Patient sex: M
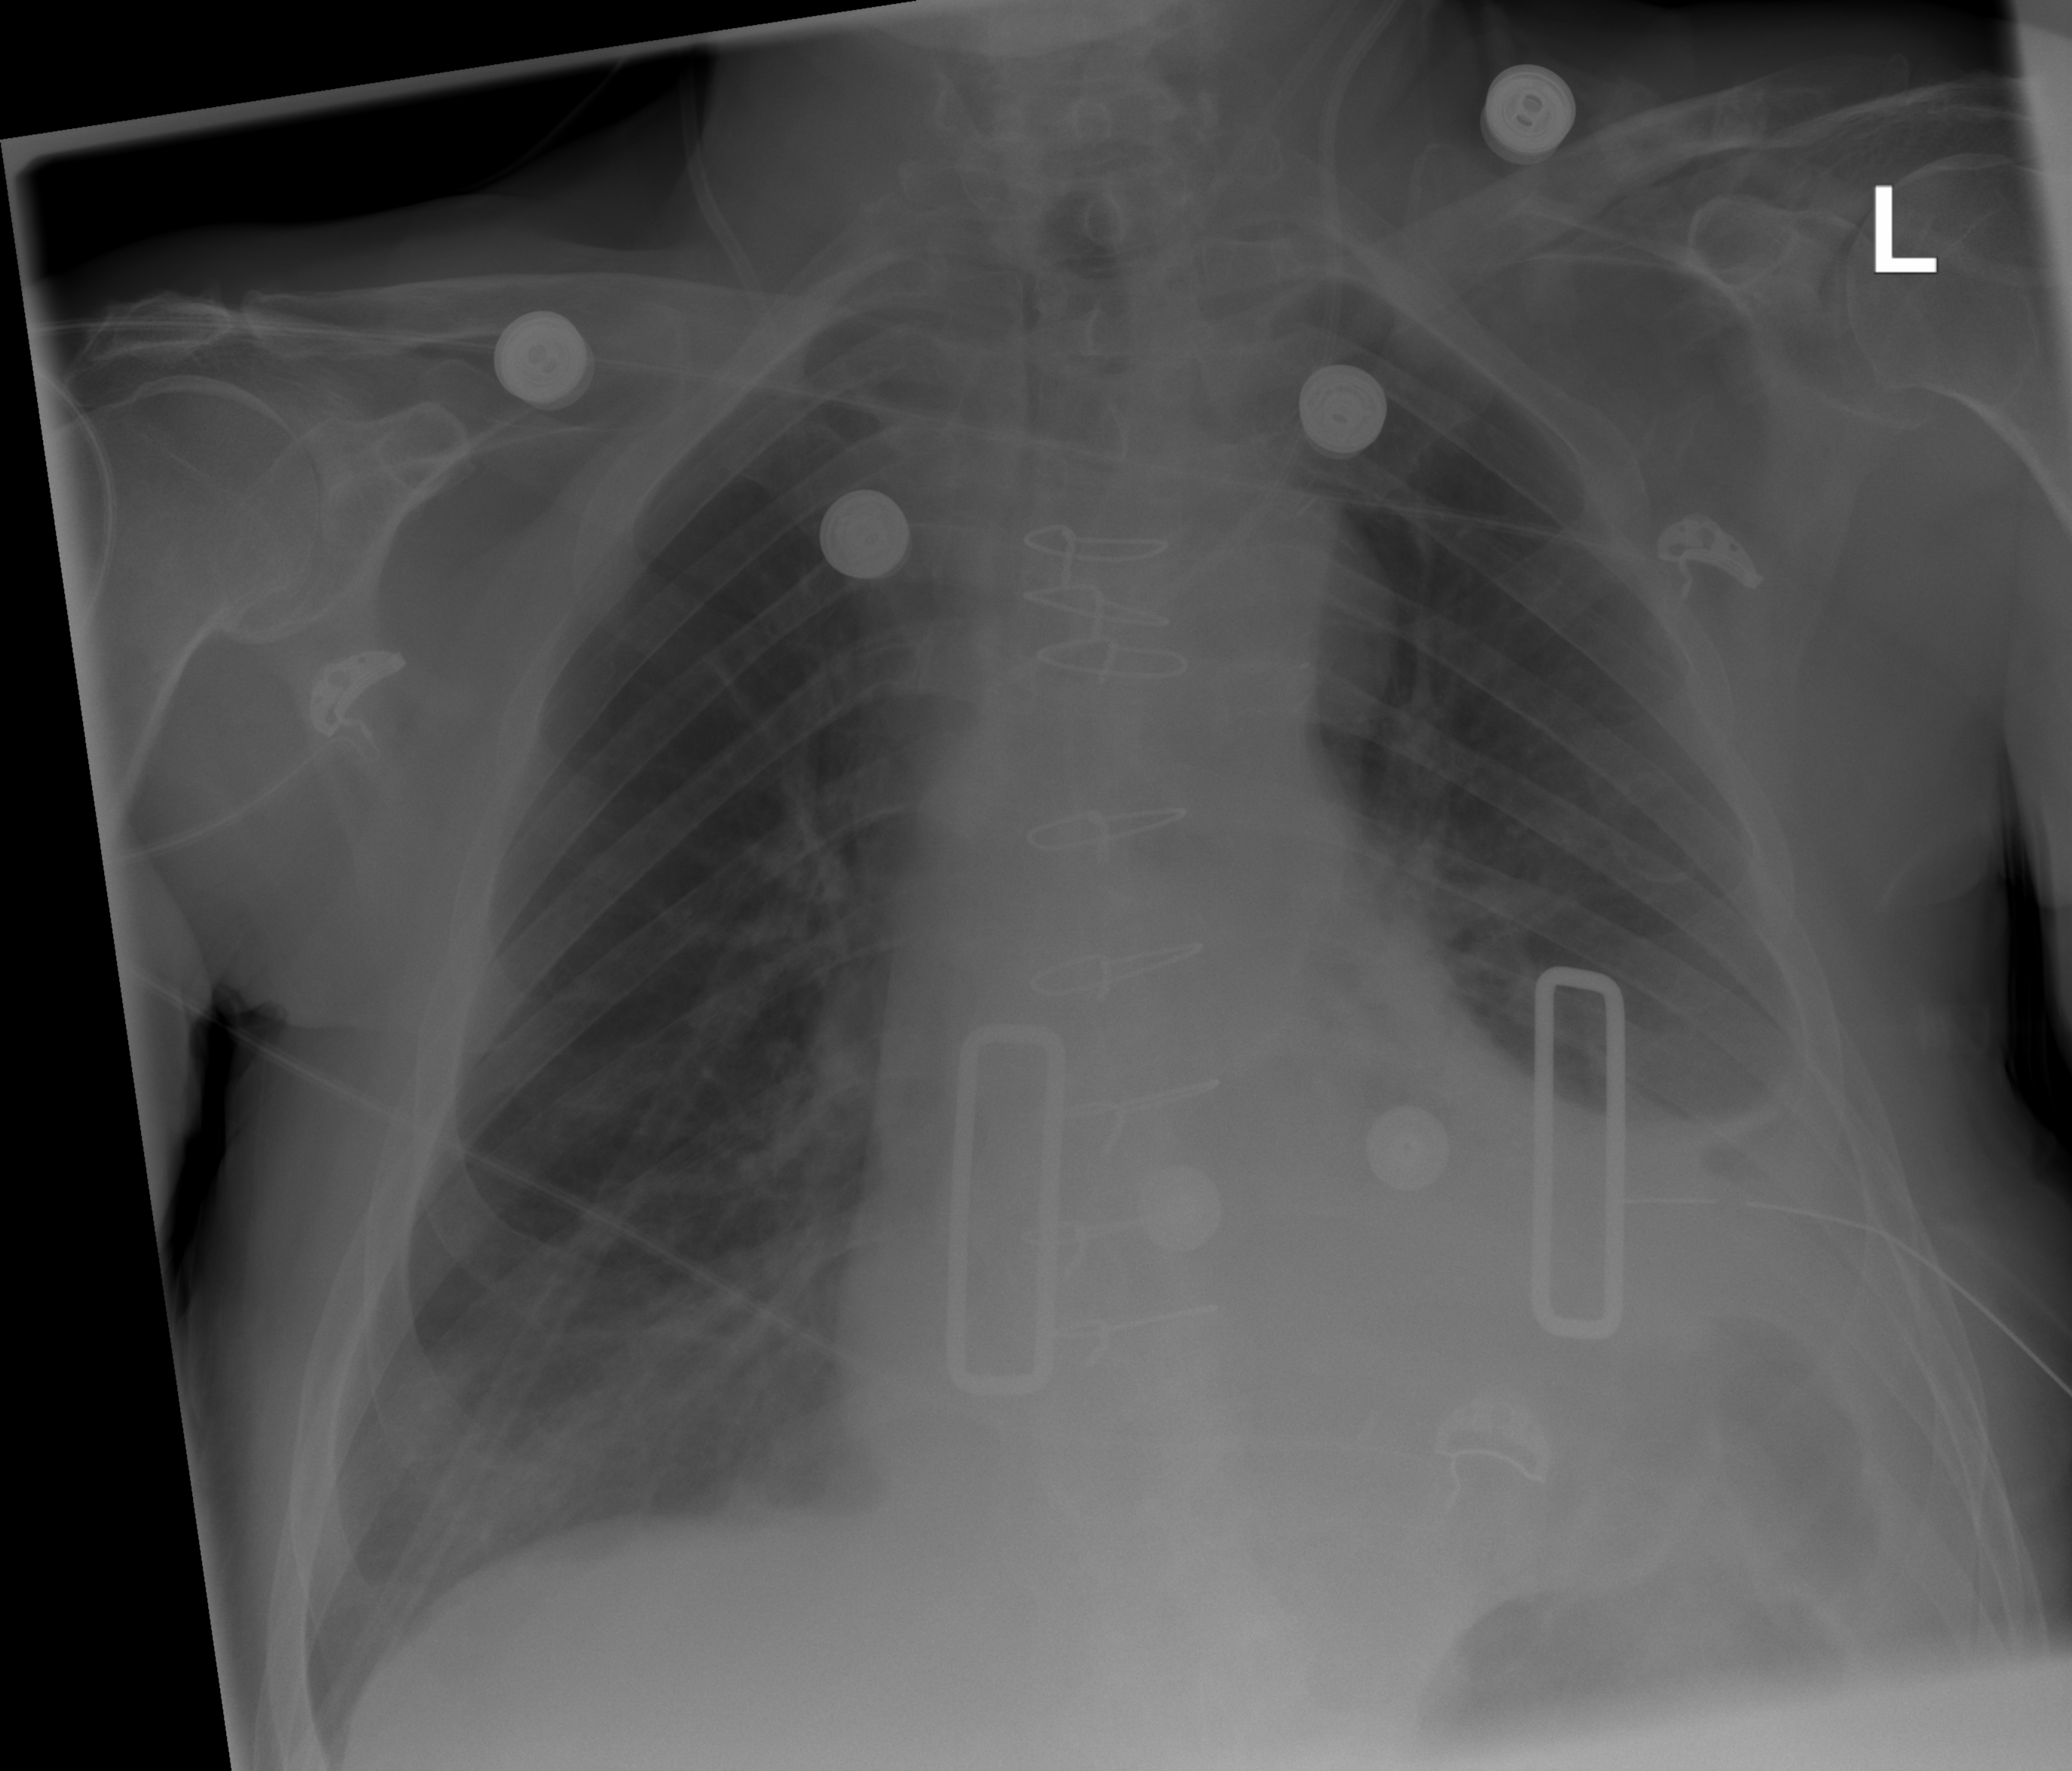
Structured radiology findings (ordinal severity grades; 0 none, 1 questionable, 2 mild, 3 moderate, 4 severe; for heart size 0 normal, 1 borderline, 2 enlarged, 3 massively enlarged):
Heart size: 2
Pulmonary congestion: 0
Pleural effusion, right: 0
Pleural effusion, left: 3
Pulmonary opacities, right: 0
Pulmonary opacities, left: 0
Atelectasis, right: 2
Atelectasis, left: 2